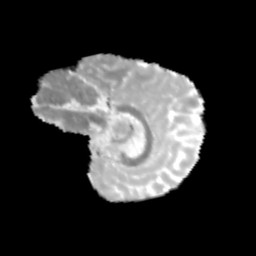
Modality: MD
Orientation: sagittal
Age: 9
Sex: male
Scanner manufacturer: siemens
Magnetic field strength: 3 T
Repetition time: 3.8 s
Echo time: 0.07 s